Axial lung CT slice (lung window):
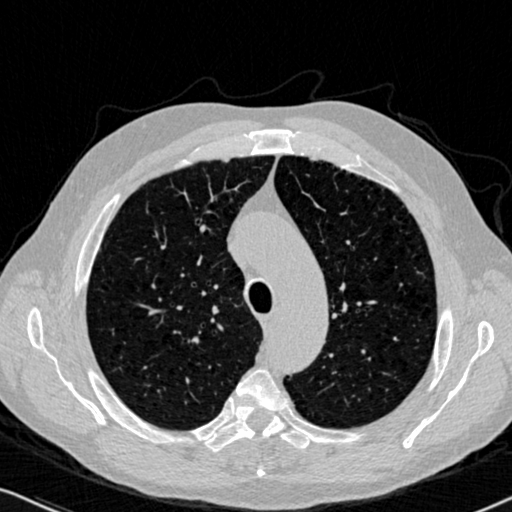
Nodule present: no